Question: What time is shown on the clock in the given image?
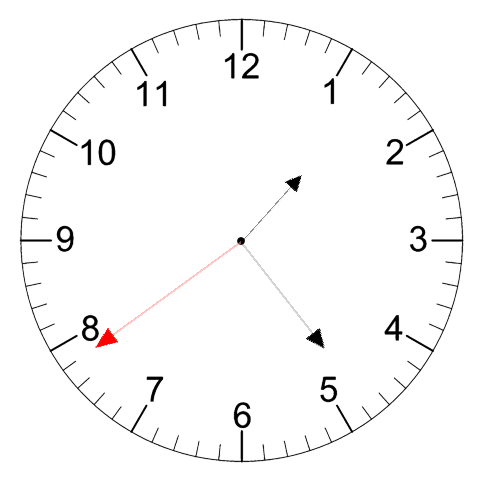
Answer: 01:23:39